Question: In the source XSD of the following map, InvTransTable and ToWarehouse elements are unbounded.
I want to map values only for the first iteration in each case. My problem is, the XSLT generated by the map contains two loops, as can be seen in the following:
'''
<ns0:Record>
<xsl:for-each select="s1:InvTransTable">
<xsl:variable name="var:v4" select="position()" />
<xsl:for-each select="s1:ToWarehouse">
<xsl:variable name="var:v5" select="position()" />
<xsl:variable name="var:v6" select="userCSharp:LogicalEq(string($var:v5) , &quot;1&quot;)" />
<xsl:variable name="var:v7" select="userCSharp:LogicalEq(string($var:v4) , &quot;1&quot;)" />
<xsl:variable name="var:v8" select="userCSharp:LogicalAnd(string($var:v6) , string($var:v7))" />
<xsl:variable name="var:v12" select="userCSharp:StringUpperCase(&quot;B&quot;)" />
<xsl:variable name="var:v13" select="userCSharp:StringUpperCase(&quot;M&quot;)" />
<xsl:variable name="var:v14" select="userCSharp:StringUpperCase(&quot;4&quot;)" />
<ns0:Header>
<xsl:if test="string($var:v8)='true'">
<xsl:variable name="var:v9" select="s1:EXDRefCustAccount/text()" />
<ns0:AccountNo>
<xsl:value-of select="$var:v9" />
</ns0:AccountNo>
</xsl:if>
<xsl:if test="string($var:v7)='true'">
<xsl:variable name="var:v10" select="../s1:ShipDate/text()" />
<ns0:DateExpected>
<xsl:value-of select="$var:v10" />
</ns0:DateExpected>
</xsl:if>
'''
This results in the created XML containing multiple header elements, which is not what I want!
I've tried to prevent this throug the use of Iteration (checking for a value of 1) and Conditional functoids but this hasn't worked. Can anyone please advise how I can achieve what is needed without resorting to a scripting functoid or replacing the map with XSLT?

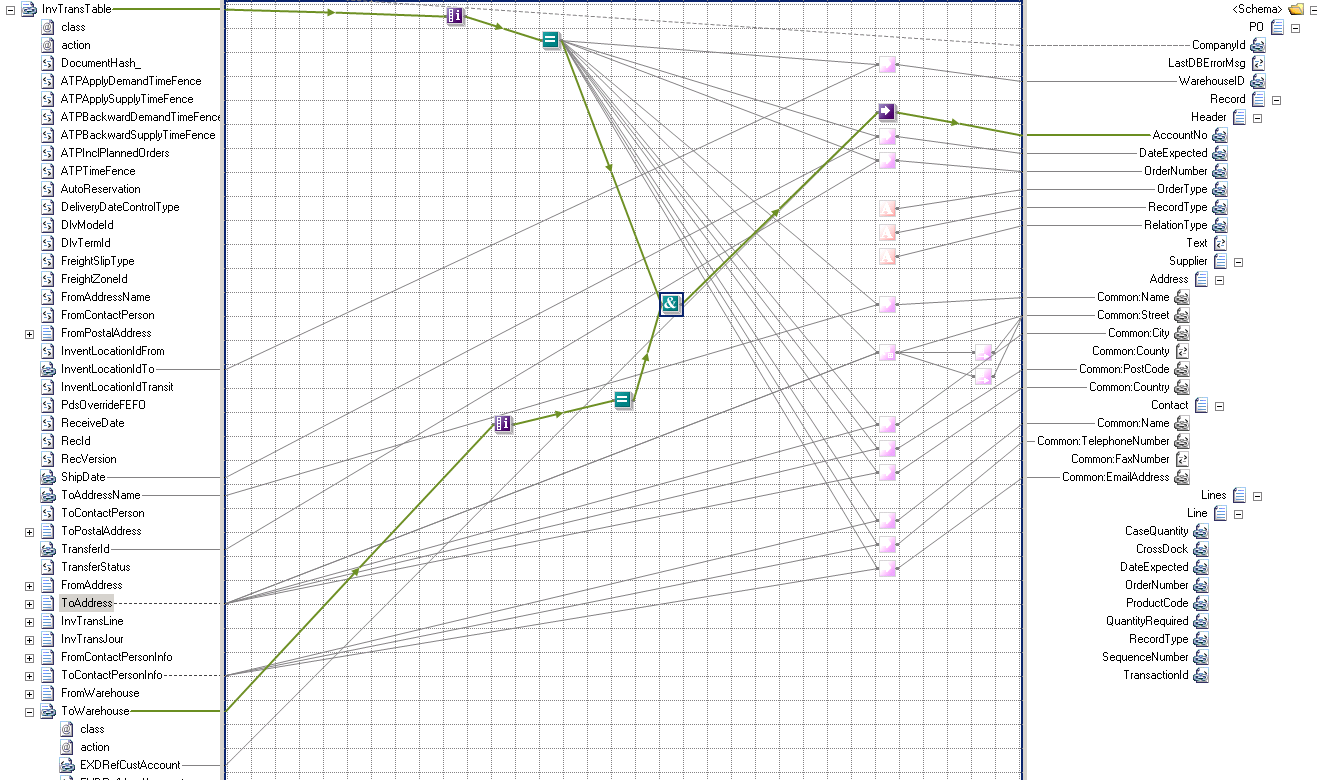
Answer: If you know you only need to map the first instance of each, use the Index functoid with an index of 1, instead of the Iteration functoid.